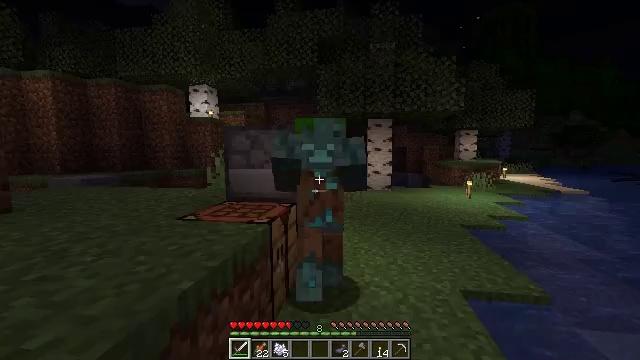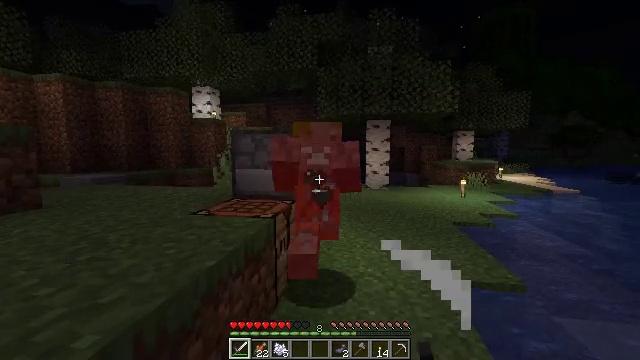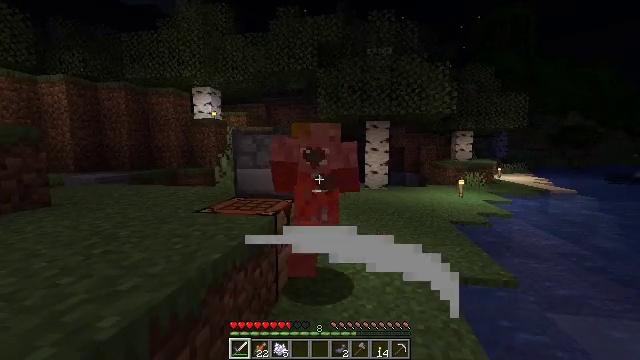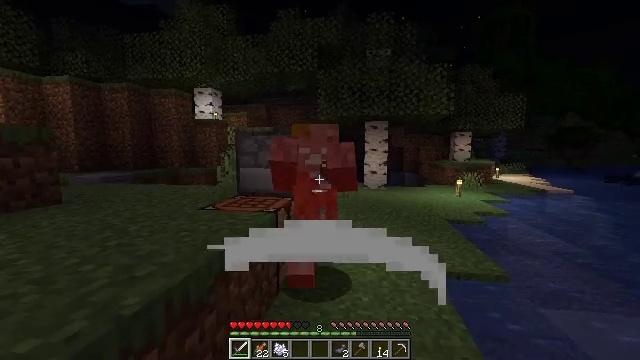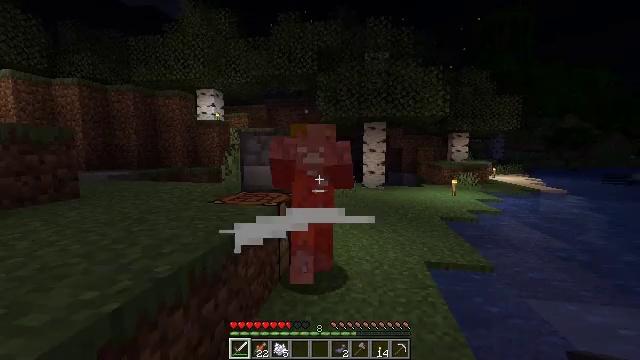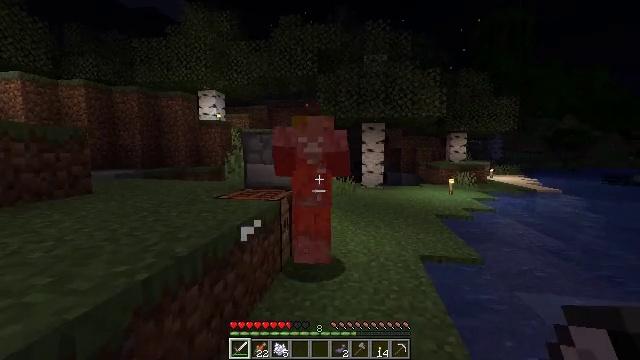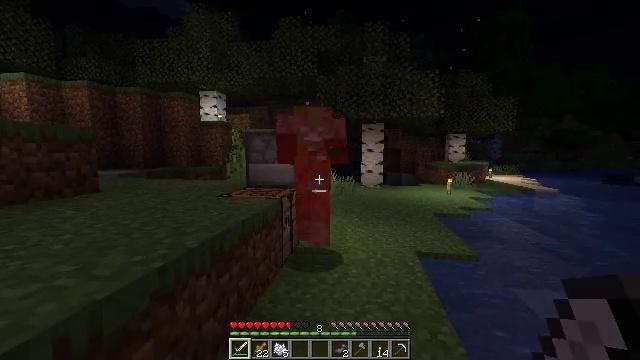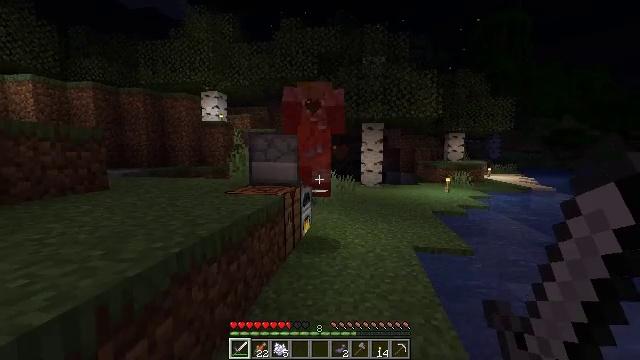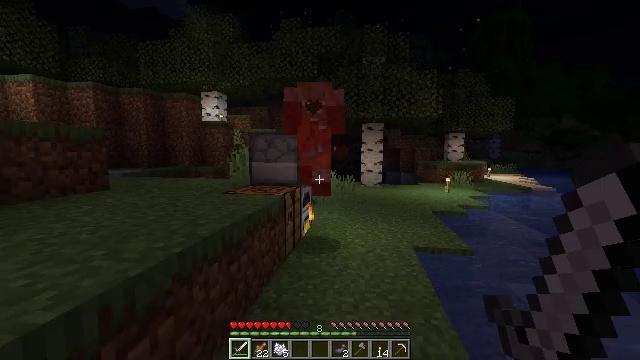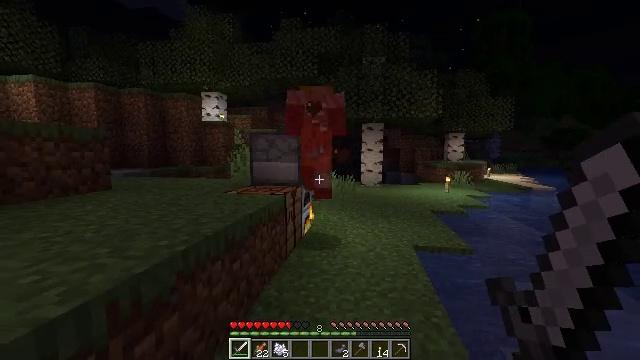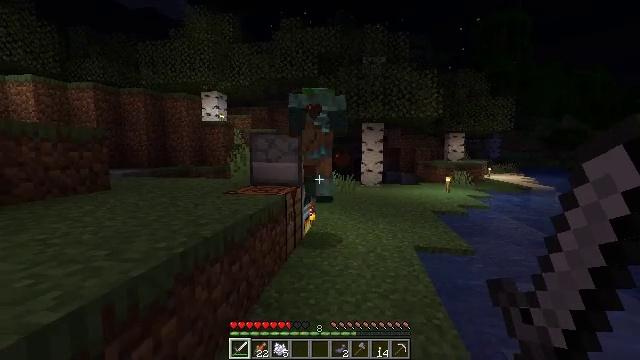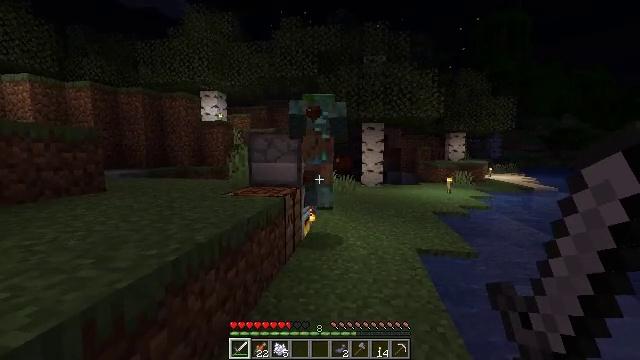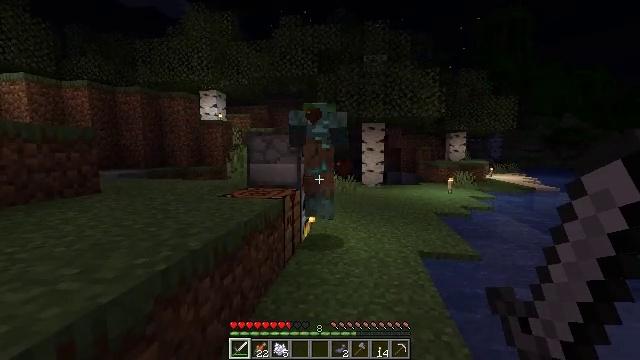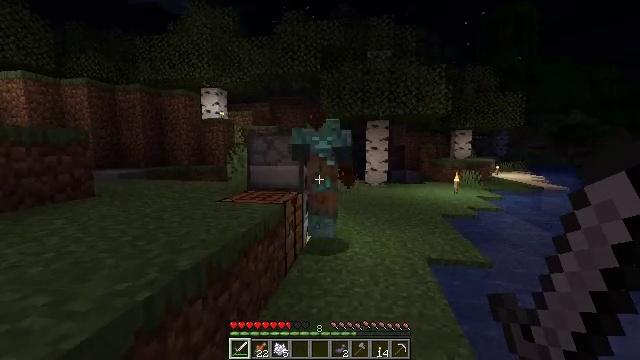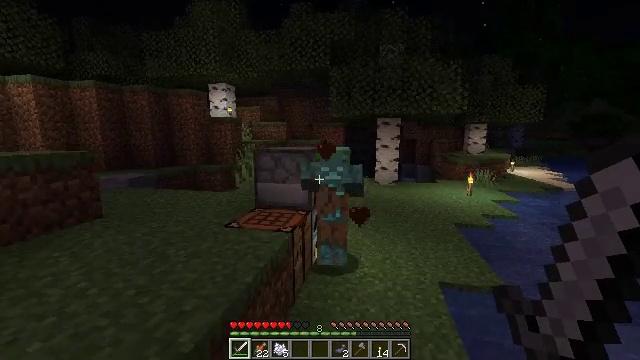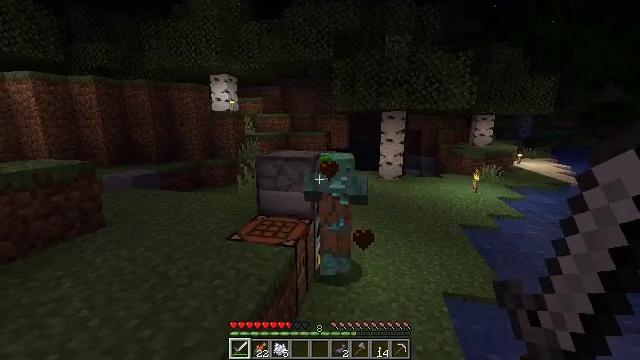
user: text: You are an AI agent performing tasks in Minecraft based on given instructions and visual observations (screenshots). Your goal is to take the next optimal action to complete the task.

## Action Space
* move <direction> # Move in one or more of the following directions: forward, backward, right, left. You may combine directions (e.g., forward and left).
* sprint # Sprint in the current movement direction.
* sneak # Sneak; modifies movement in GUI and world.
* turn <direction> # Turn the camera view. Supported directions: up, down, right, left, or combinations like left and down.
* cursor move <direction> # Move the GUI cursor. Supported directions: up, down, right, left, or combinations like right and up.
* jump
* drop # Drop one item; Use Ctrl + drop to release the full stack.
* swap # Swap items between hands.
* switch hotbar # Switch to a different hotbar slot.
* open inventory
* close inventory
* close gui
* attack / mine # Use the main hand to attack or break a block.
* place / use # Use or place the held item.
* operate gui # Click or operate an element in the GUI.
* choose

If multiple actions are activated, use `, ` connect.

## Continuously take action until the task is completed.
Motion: motion action
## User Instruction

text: Hunt the drowned.
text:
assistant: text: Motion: move back
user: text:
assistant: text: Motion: move back
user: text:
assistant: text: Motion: move back
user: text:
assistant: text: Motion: move back
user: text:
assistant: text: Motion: move back
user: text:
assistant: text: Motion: no_op
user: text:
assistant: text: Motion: no_op
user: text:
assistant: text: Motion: no_op
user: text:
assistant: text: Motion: no_op
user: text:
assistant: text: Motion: move forward
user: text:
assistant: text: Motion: move forward
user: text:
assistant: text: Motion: move forward
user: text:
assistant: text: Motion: move forward, jump
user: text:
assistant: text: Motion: move forward, turn left and down, jump
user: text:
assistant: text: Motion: move forward, turn down, jump
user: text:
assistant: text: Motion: move forward, turn down, jump
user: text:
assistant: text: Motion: move forward, turn down, jump
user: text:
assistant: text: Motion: move forward, turn down
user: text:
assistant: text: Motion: no_op
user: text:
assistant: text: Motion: no_op
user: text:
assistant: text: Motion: no_op
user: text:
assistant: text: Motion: turn right, attack / mine
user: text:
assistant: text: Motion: turn down, attack / mine
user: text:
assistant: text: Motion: turn down, attack / mine
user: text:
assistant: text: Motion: no_op
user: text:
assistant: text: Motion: no_op
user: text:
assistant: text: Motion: no_op